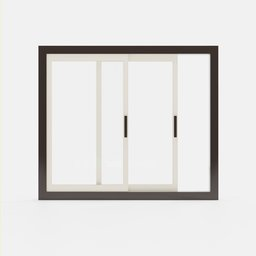
Label: architecture